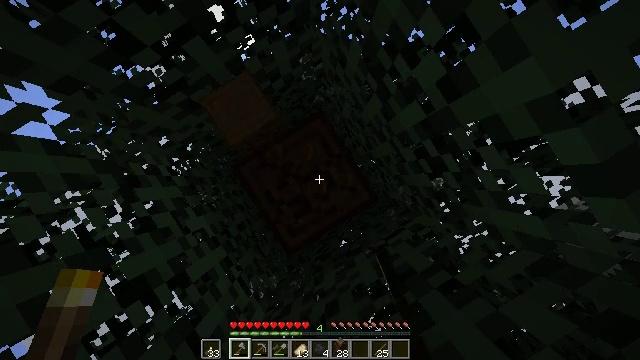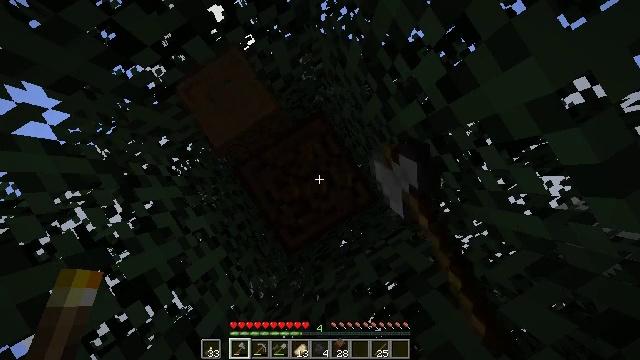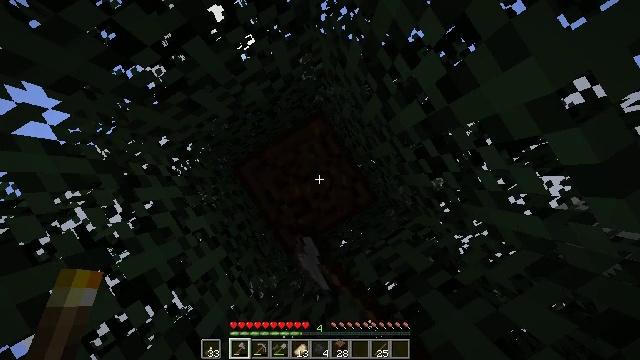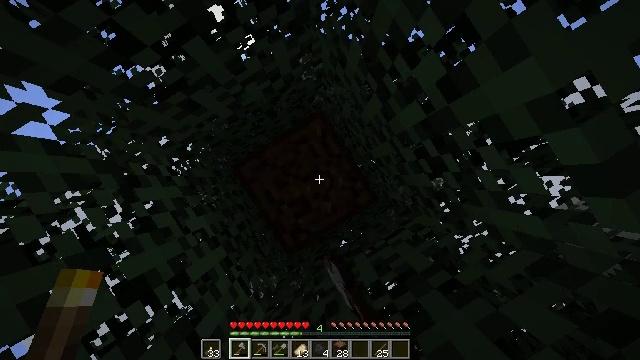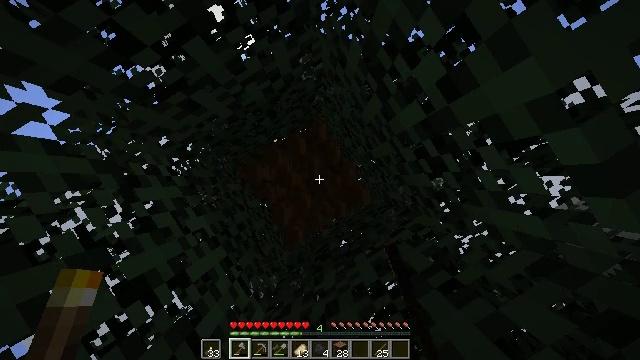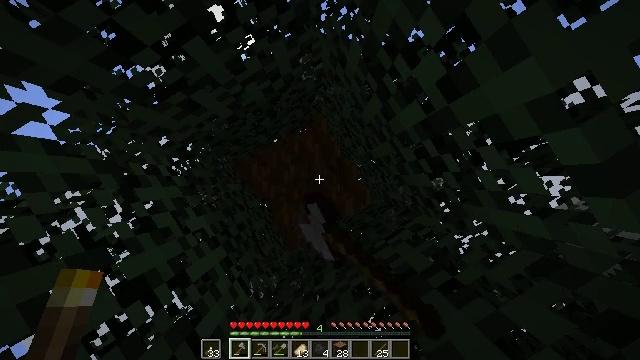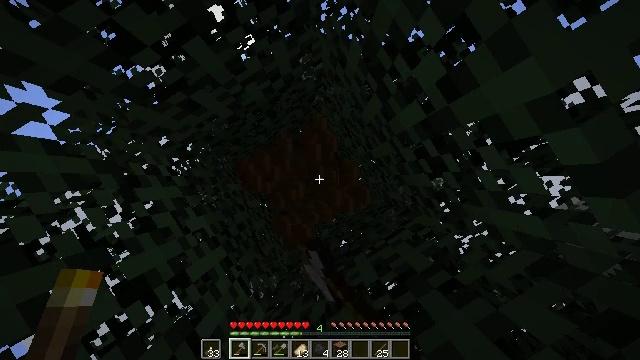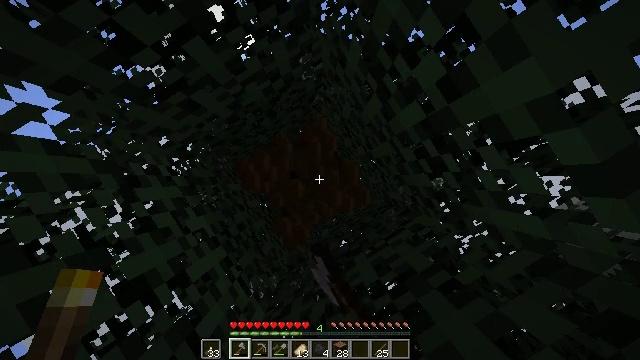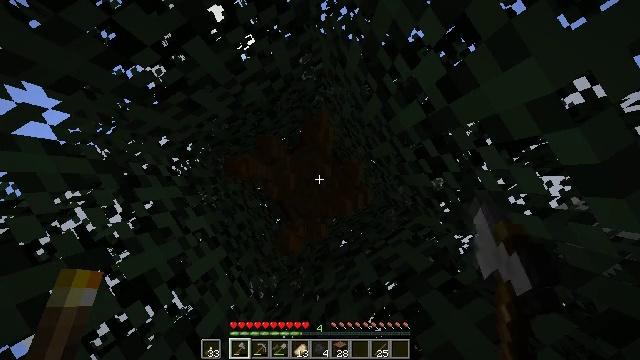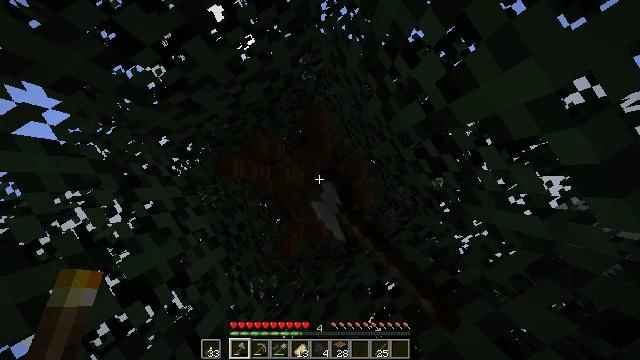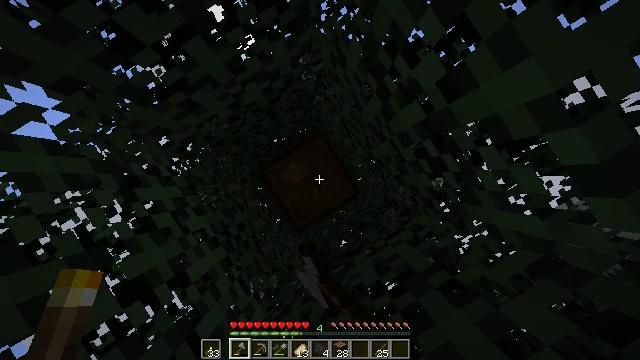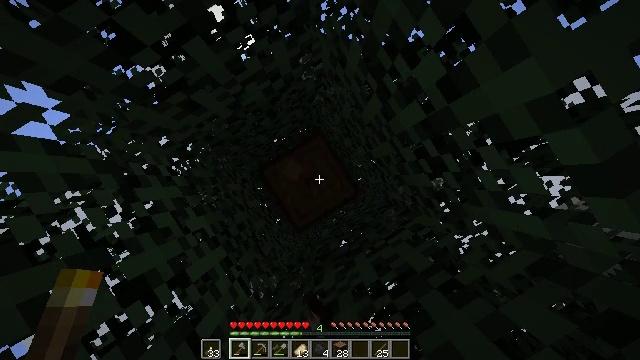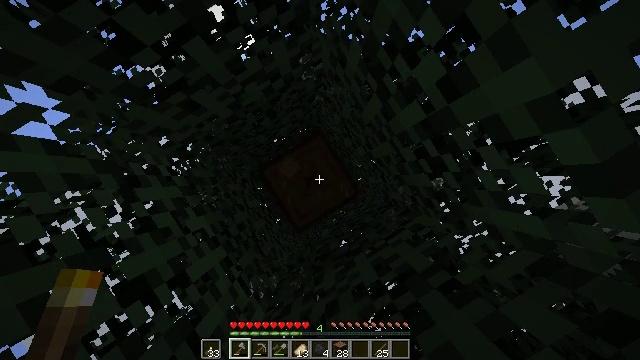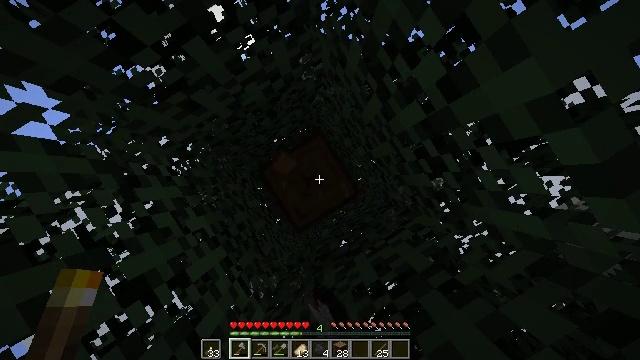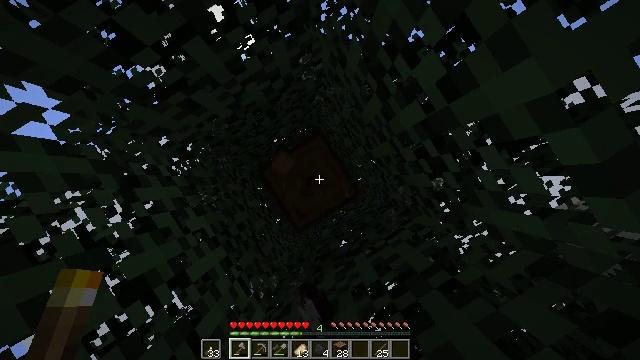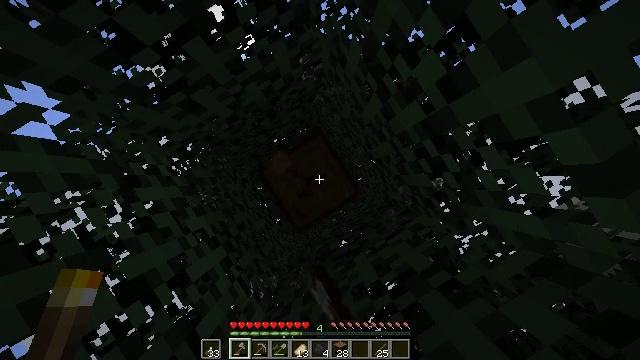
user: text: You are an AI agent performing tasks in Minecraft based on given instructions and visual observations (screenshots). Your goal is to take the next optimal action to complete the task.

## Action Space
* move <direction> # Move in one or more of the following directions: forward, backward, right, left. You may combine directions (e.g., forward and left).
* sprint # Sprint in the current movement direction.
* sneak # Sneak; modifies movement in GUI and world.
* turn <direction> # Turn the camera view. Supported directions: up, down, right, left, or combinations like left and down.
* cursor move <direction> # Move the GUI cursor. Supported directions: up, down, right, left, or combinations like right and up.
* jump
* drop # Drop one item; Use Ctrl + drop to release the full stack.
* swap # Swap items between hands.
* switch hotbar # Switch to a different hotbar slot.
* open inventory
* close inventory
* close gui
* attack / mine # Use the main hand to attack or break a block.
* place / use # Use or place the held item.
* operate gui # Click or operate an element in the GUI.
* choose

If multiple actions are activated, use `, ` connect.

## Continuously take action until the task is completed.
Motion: motion action
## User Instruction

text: Chop down the spruce log.
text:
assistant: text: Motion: attack / mine
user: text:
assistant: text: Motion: attack / mine
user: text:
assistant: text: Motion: attack / mine
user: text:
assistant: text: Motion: attack / mine
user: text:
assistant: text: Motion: attack / mine
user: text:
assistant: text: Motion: attack / mine
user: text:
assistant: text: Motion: attack / mine
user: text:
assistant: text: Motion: attack / mine
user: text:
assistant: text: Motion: attack / mine
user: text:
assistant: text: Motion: attack / mine
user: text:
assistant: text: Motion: attack / mine
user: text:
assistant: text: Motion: attack / mine
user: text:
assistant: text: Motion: attack / mine
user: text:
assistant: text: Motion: attack / mine
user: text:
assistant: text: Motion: attack / mine
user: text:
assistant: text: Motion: attack / mine
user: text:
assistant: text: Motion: attack / mine
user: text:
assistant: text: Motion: attack / mine
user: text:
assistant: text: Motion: attack / mine
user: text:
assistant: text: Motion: attack / mine
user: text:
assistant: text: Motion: attack / mine
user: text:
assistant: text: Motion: attack / mine
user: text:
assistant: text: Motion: attack / mine
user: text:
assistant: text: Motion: attack / mine
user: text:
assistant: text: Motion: attack / mine
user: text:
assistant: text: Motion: attack / mine
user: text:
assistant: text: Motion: attack / mine
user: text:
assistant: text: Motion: attack / mine
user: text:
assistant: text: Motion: attack / mine
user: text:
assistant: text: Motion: attack / mine